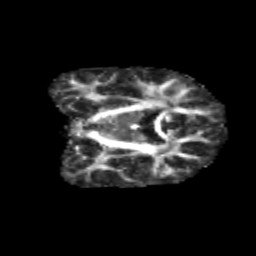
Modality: FA
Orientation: coronal
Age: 10
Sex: male
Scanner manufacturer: siemens
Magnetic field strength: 3 T
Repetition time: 3.8 s
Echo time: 0.07 s